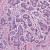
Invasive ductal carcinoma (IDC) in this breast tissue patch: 1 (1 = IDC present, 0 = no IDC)